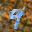
Label: 9